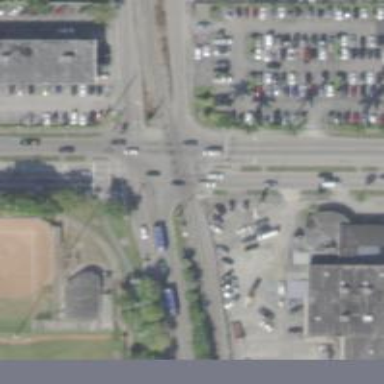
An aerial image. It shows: Railway crossing.